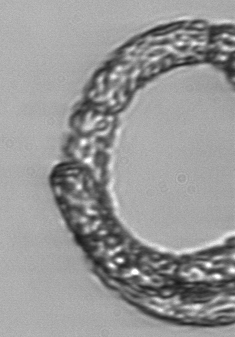
Label: Guinardia_striata